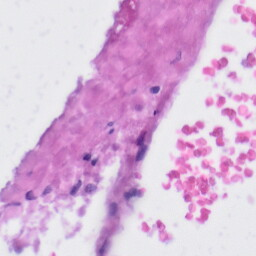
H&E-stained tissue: Liver